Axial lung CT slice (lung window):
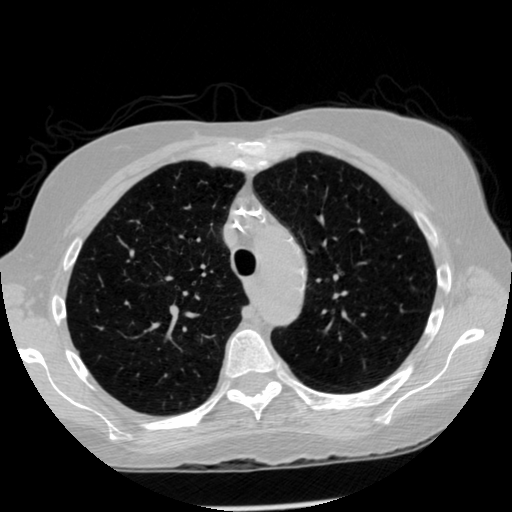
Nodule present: no